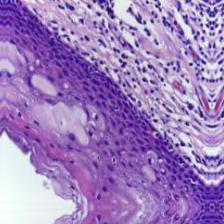
Diagnosis: Normal